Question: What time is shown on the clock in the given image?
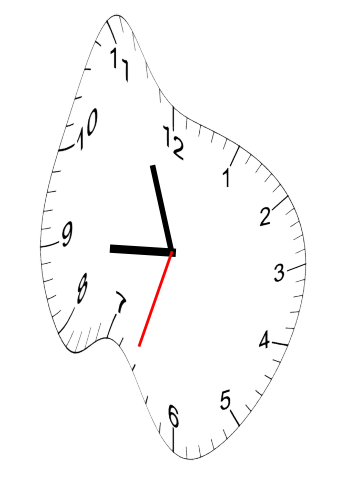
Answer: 08:56:33